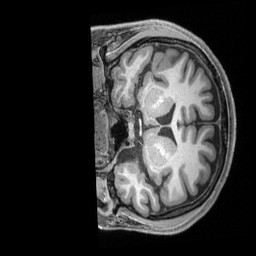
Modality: T1w
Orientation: coronal
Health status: healthy
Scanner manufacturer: siemens
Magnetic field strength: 3 T
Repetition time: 2.4 s
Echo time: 0.00201 s